Question: When I click Project->Team->Show History... Not all revisions are listed.

As you may see, revisions older than 691 are not there. Why is that happening ?
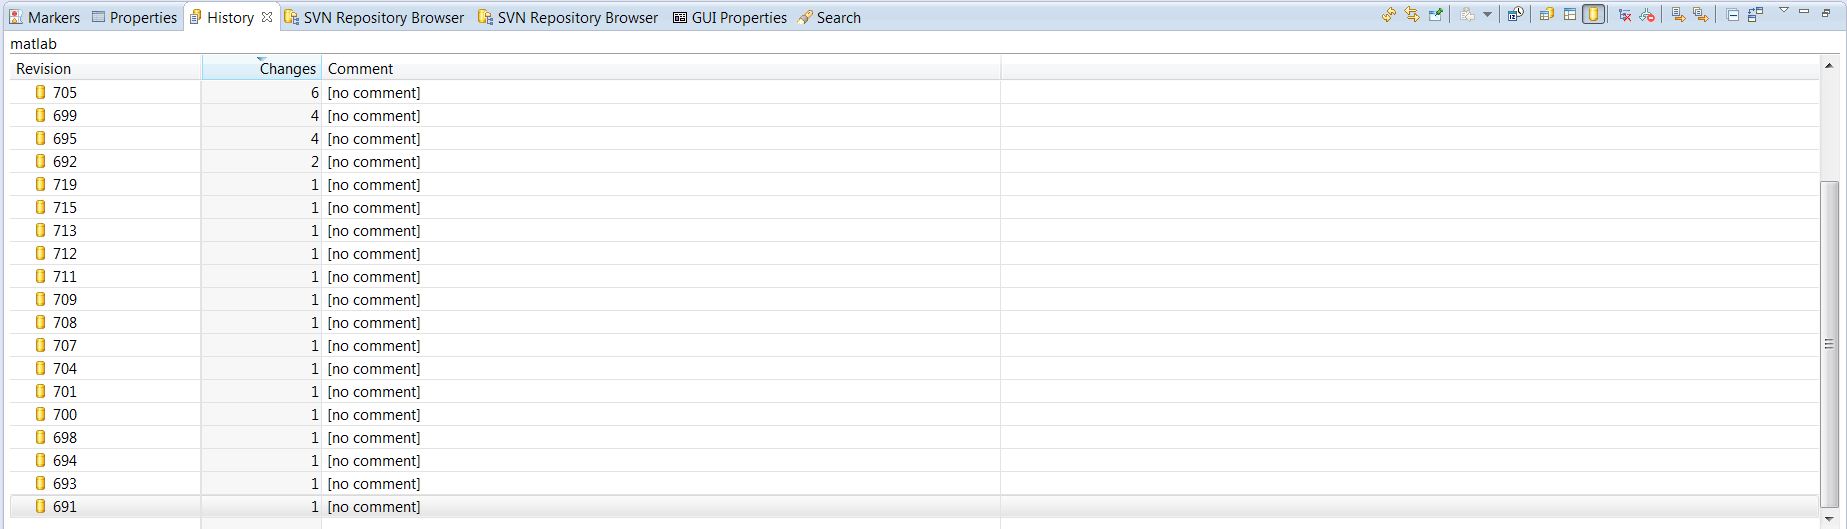
Answer: There should be "Show next 25" and "Show all" buttons in History view toolbar:
<URL>